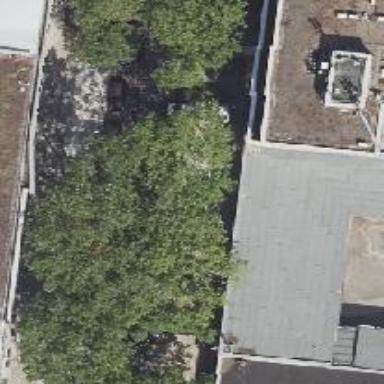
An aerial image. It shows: Deciduous broadleaved tree.